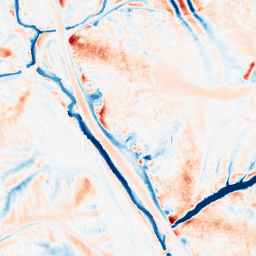
Category: edge_preserving
Decomposition family: median
Decomposition parameters: size: 21
Upsampling method: quartic
Upsampling parameters: scale: 4
Upsampling scale: 4